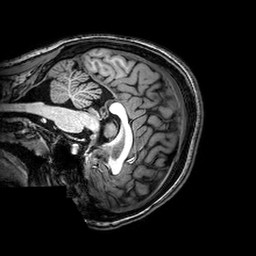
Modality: T1w
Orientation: sagittal
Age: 19
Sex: female
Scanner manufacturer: philips
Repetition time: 0.008192 s
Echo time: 0.00375 s